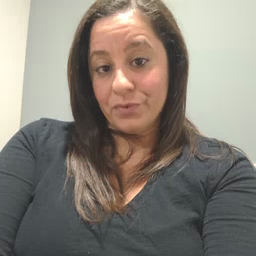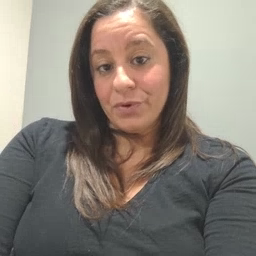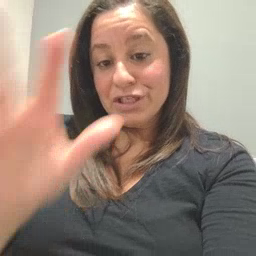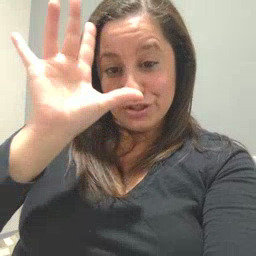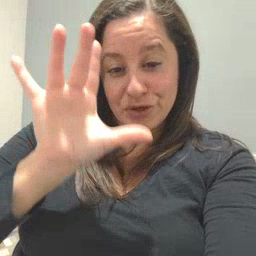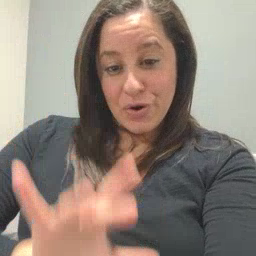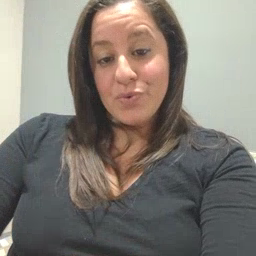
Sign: snow